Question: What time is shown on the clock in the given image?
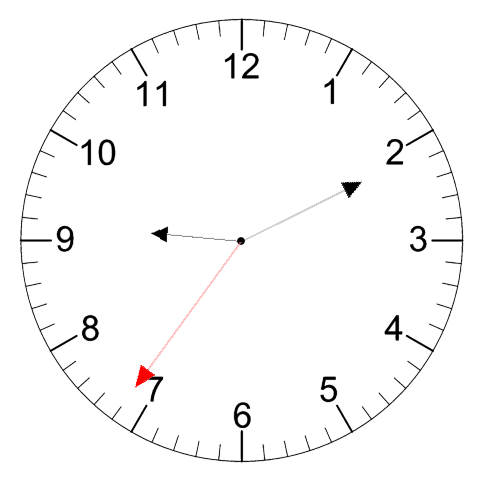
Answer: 09:10:36